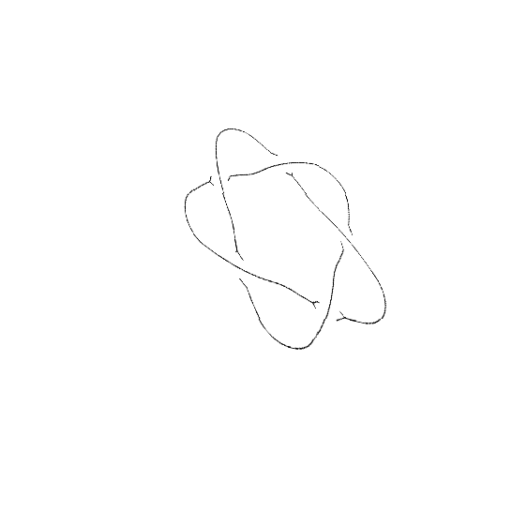
Crossing number: 5